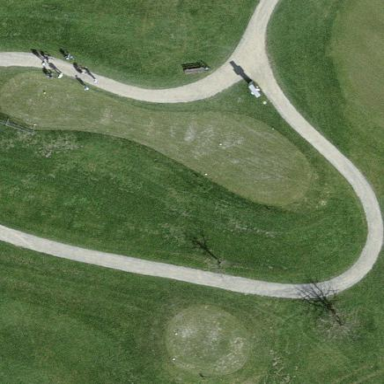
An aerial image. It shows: Golf tee.